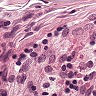
Metastatic tissue present: no